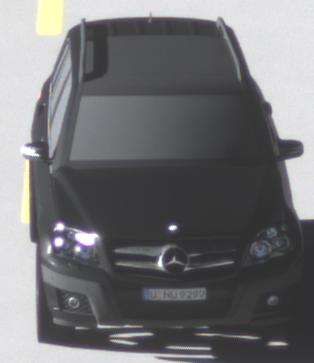
Make: Mercedes-Benz
Model: GLK 280
Detailed model: GLK-Class (204)
Model produced from: 2008/10
Model produced until: 2009/04
Doors: 5
Color: black
Road condition: dry road
Daytime: sunrise or sunset
Contrast: high contrast